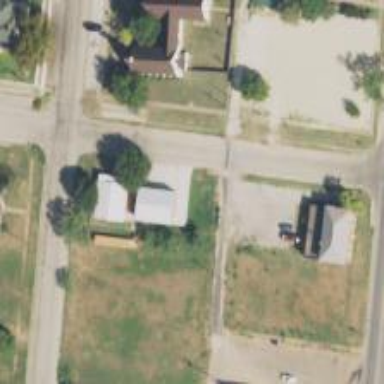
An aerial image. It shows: Alleyway designated as service road.